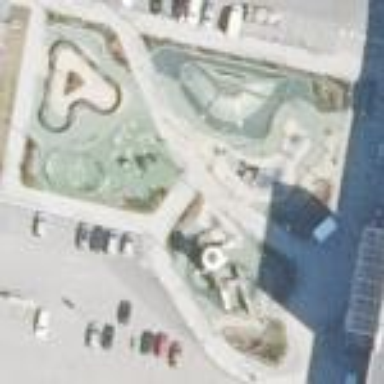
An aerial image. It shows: Playground area for leisure land.